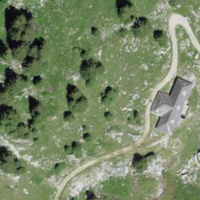
EUNIS habitat code: 23
Species observed at this site:
Euphorbia cyparissias
Pimpinella major
Mutilla europaea